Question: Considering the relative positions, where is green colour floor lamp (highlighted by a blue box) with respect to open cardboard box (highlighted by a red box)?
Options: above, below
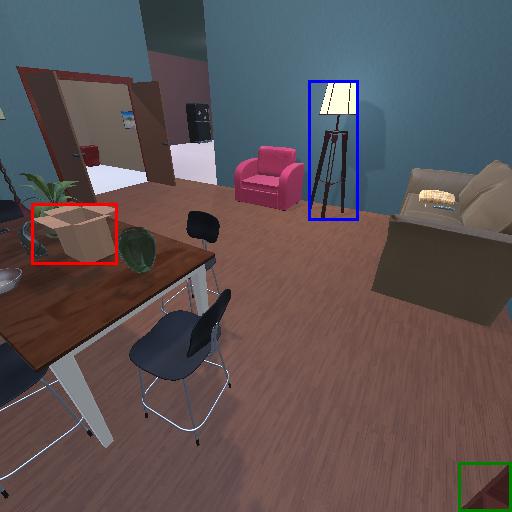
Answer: above